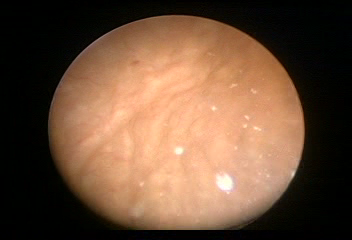
Modality: WLC
Class: Normal mucosa
Bladder cancer association: No